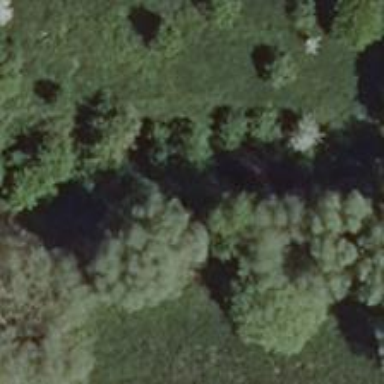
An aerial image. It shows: Row of trees in natural setting.